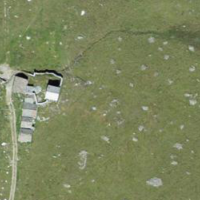
EUNIS habitat code: 26
Species observed at this site:
Erebia pharte
Dryas octopetala
Macroglossum stellatarum
Plantago alpina
Viola calcarata
Gentiana verna
Sempervivum montanum
Silene acaulis
Aglais urticae